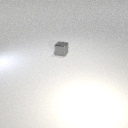
small gray metal cube